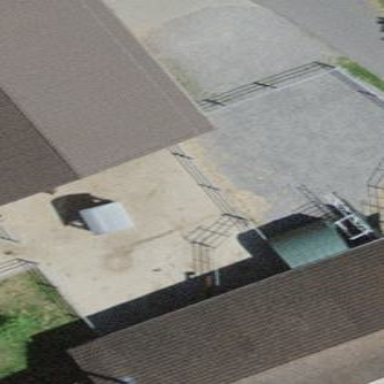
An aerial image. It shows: Rural barn.